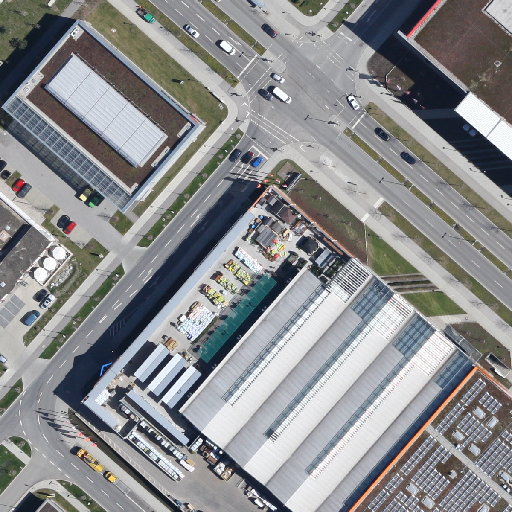
Referring expression: heavy-duty vehicle in the parking area